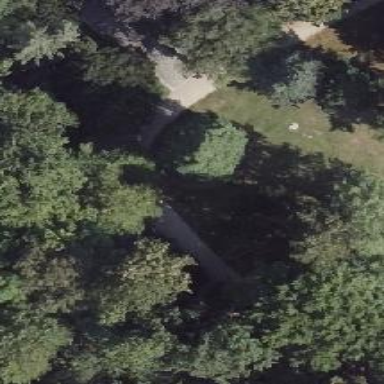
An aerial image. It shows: Park with broadleaved deciduous trees.